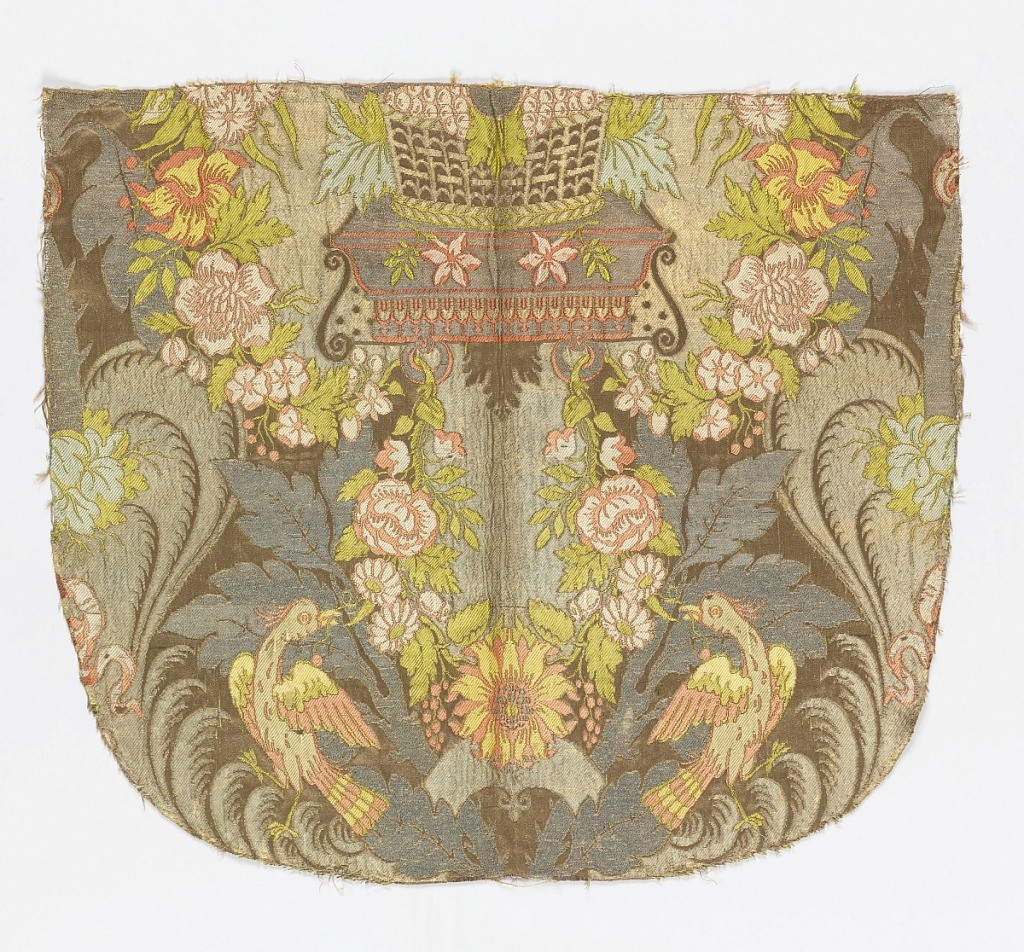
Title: Chasuble fragments
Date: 1705–15
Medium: silk, metallic Technique: 4&1 satin patterrnd by discontinuous supplementary wefts bound by supplementary warp.
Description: Symmetrical design of basket of fruit  surrounded by flowers and birds.